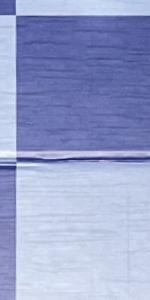
Label: Empty